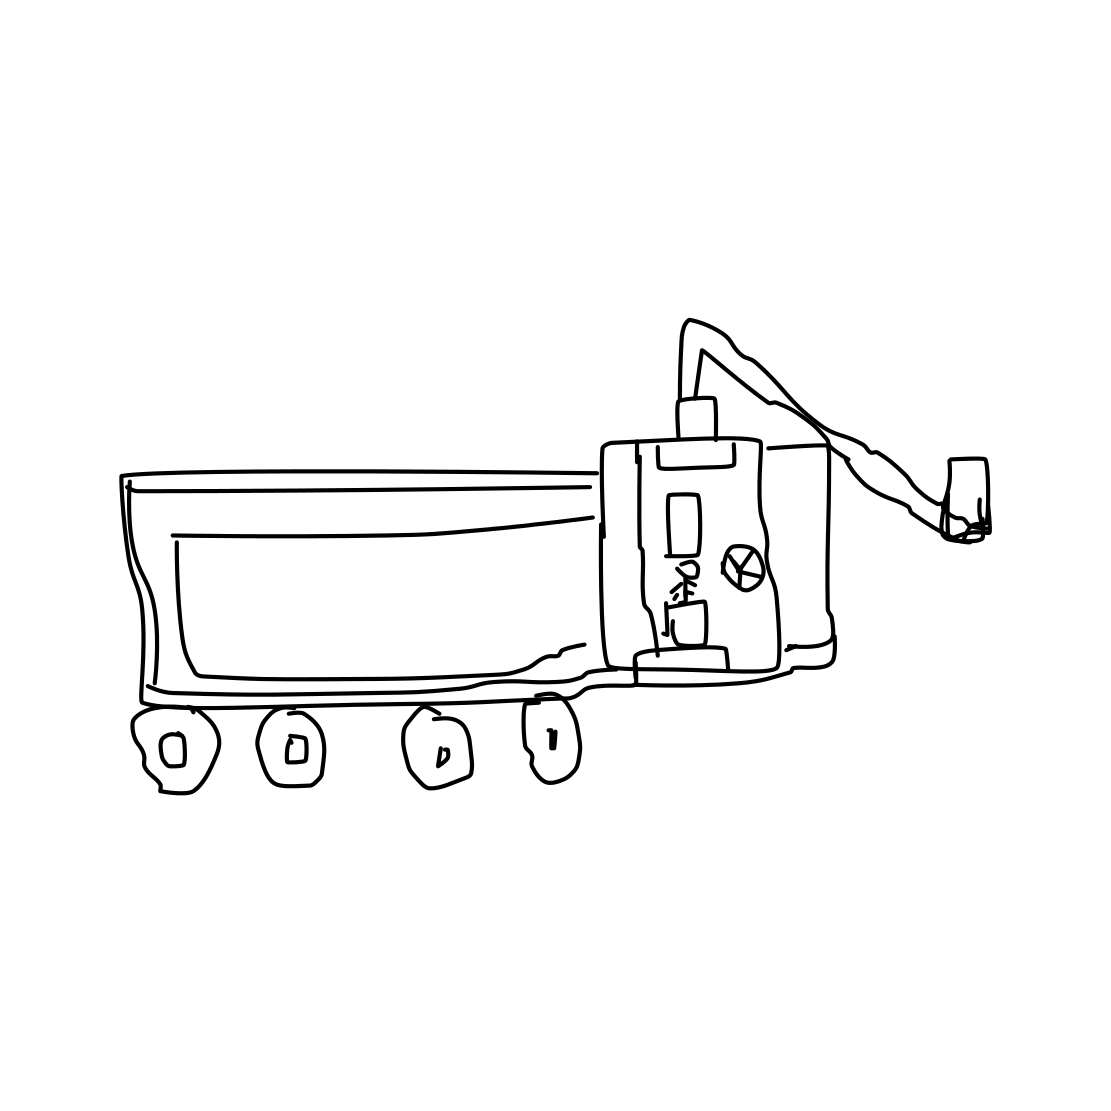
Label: bulldozer